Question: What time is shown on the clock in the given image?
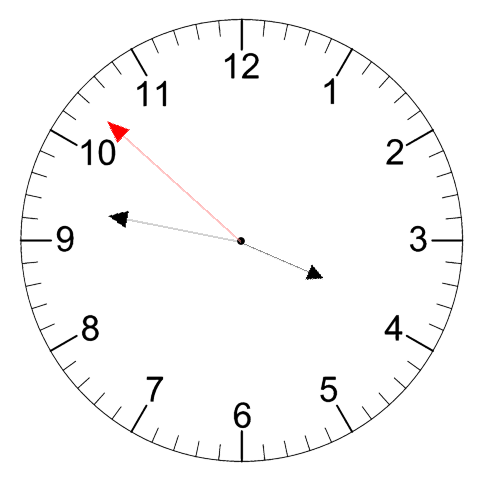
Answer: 03:46:52